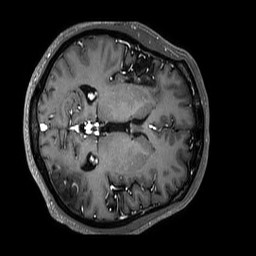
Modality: T1w
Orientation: axial
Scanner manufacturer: philips
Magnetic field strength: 3 T
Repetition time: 0.006582 s
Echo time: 0.002957 s